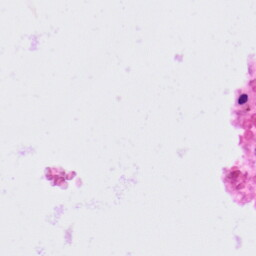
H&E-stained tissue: Colon